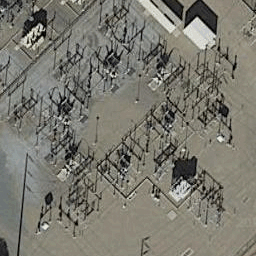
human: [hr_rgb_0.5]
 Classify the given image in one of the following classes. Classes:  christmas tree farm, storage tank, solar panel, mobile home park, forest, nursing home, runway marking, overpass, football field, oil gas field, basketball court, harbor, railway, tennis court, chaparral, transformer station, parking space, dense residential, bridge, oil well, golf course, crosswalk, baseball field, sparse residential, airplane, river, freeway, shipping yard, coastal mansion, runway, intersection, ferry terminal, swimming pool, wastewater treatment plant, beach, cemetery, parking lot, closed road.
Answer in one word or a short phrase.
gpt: transformer station